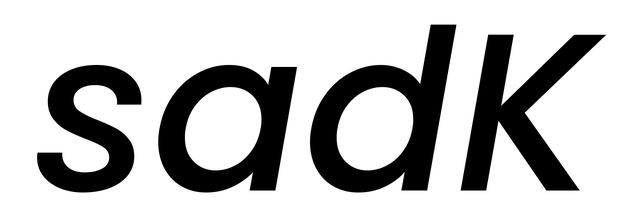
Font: Poppins-MediumItalic